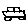
Label: car